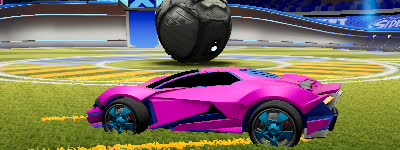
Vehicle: werewolf